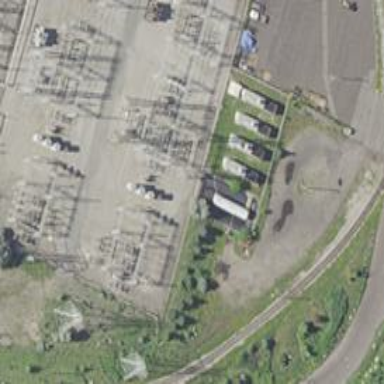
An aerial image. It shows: Generator for power supply.